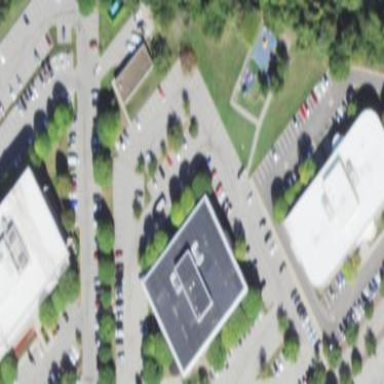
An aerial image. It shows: Commercial building.